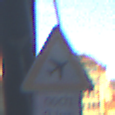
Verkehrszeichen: FlugbetriebLinks
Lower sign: LaengeEinerStrecke4
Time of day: SunriseSunset
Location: Outdoor (Urban)
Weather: Clear
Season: NotSpecified
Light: Natural